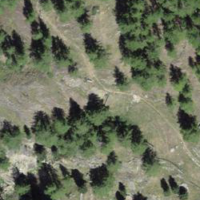
EUNIS habitat code: 31
Species observed at this site:
Campanula barbata